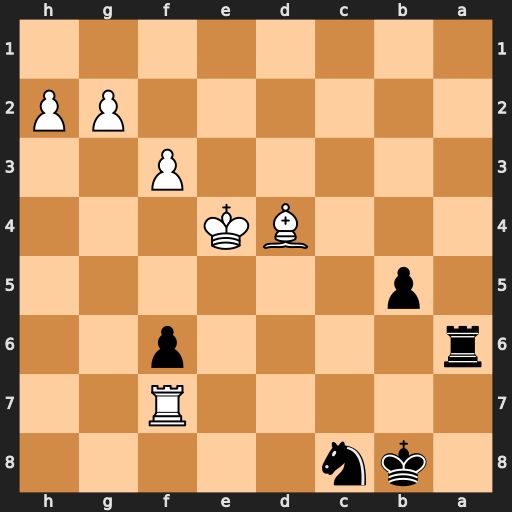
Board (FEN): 1kn5/5R2/r4p2/1p6/3BK3/5P2/6PP/8
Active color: b
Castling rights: -
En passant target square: -
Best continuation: Nd6+ Kd5 Nxf7